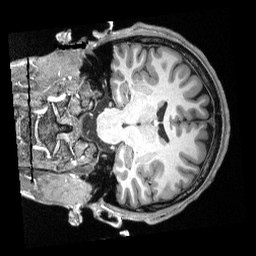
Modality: T1w
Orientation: coronal
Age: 23
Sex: male
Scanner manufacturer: siemens
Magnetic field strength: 3 T
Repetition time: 2.3 s
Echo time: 0.00308 s